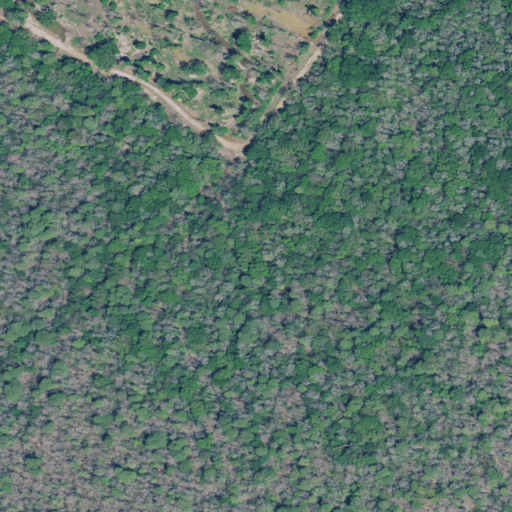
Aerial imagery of plain(s) in South Carolina named Dog Creek Flats containing woody wetlands, open development, and herbaceous wetlands